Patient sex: M
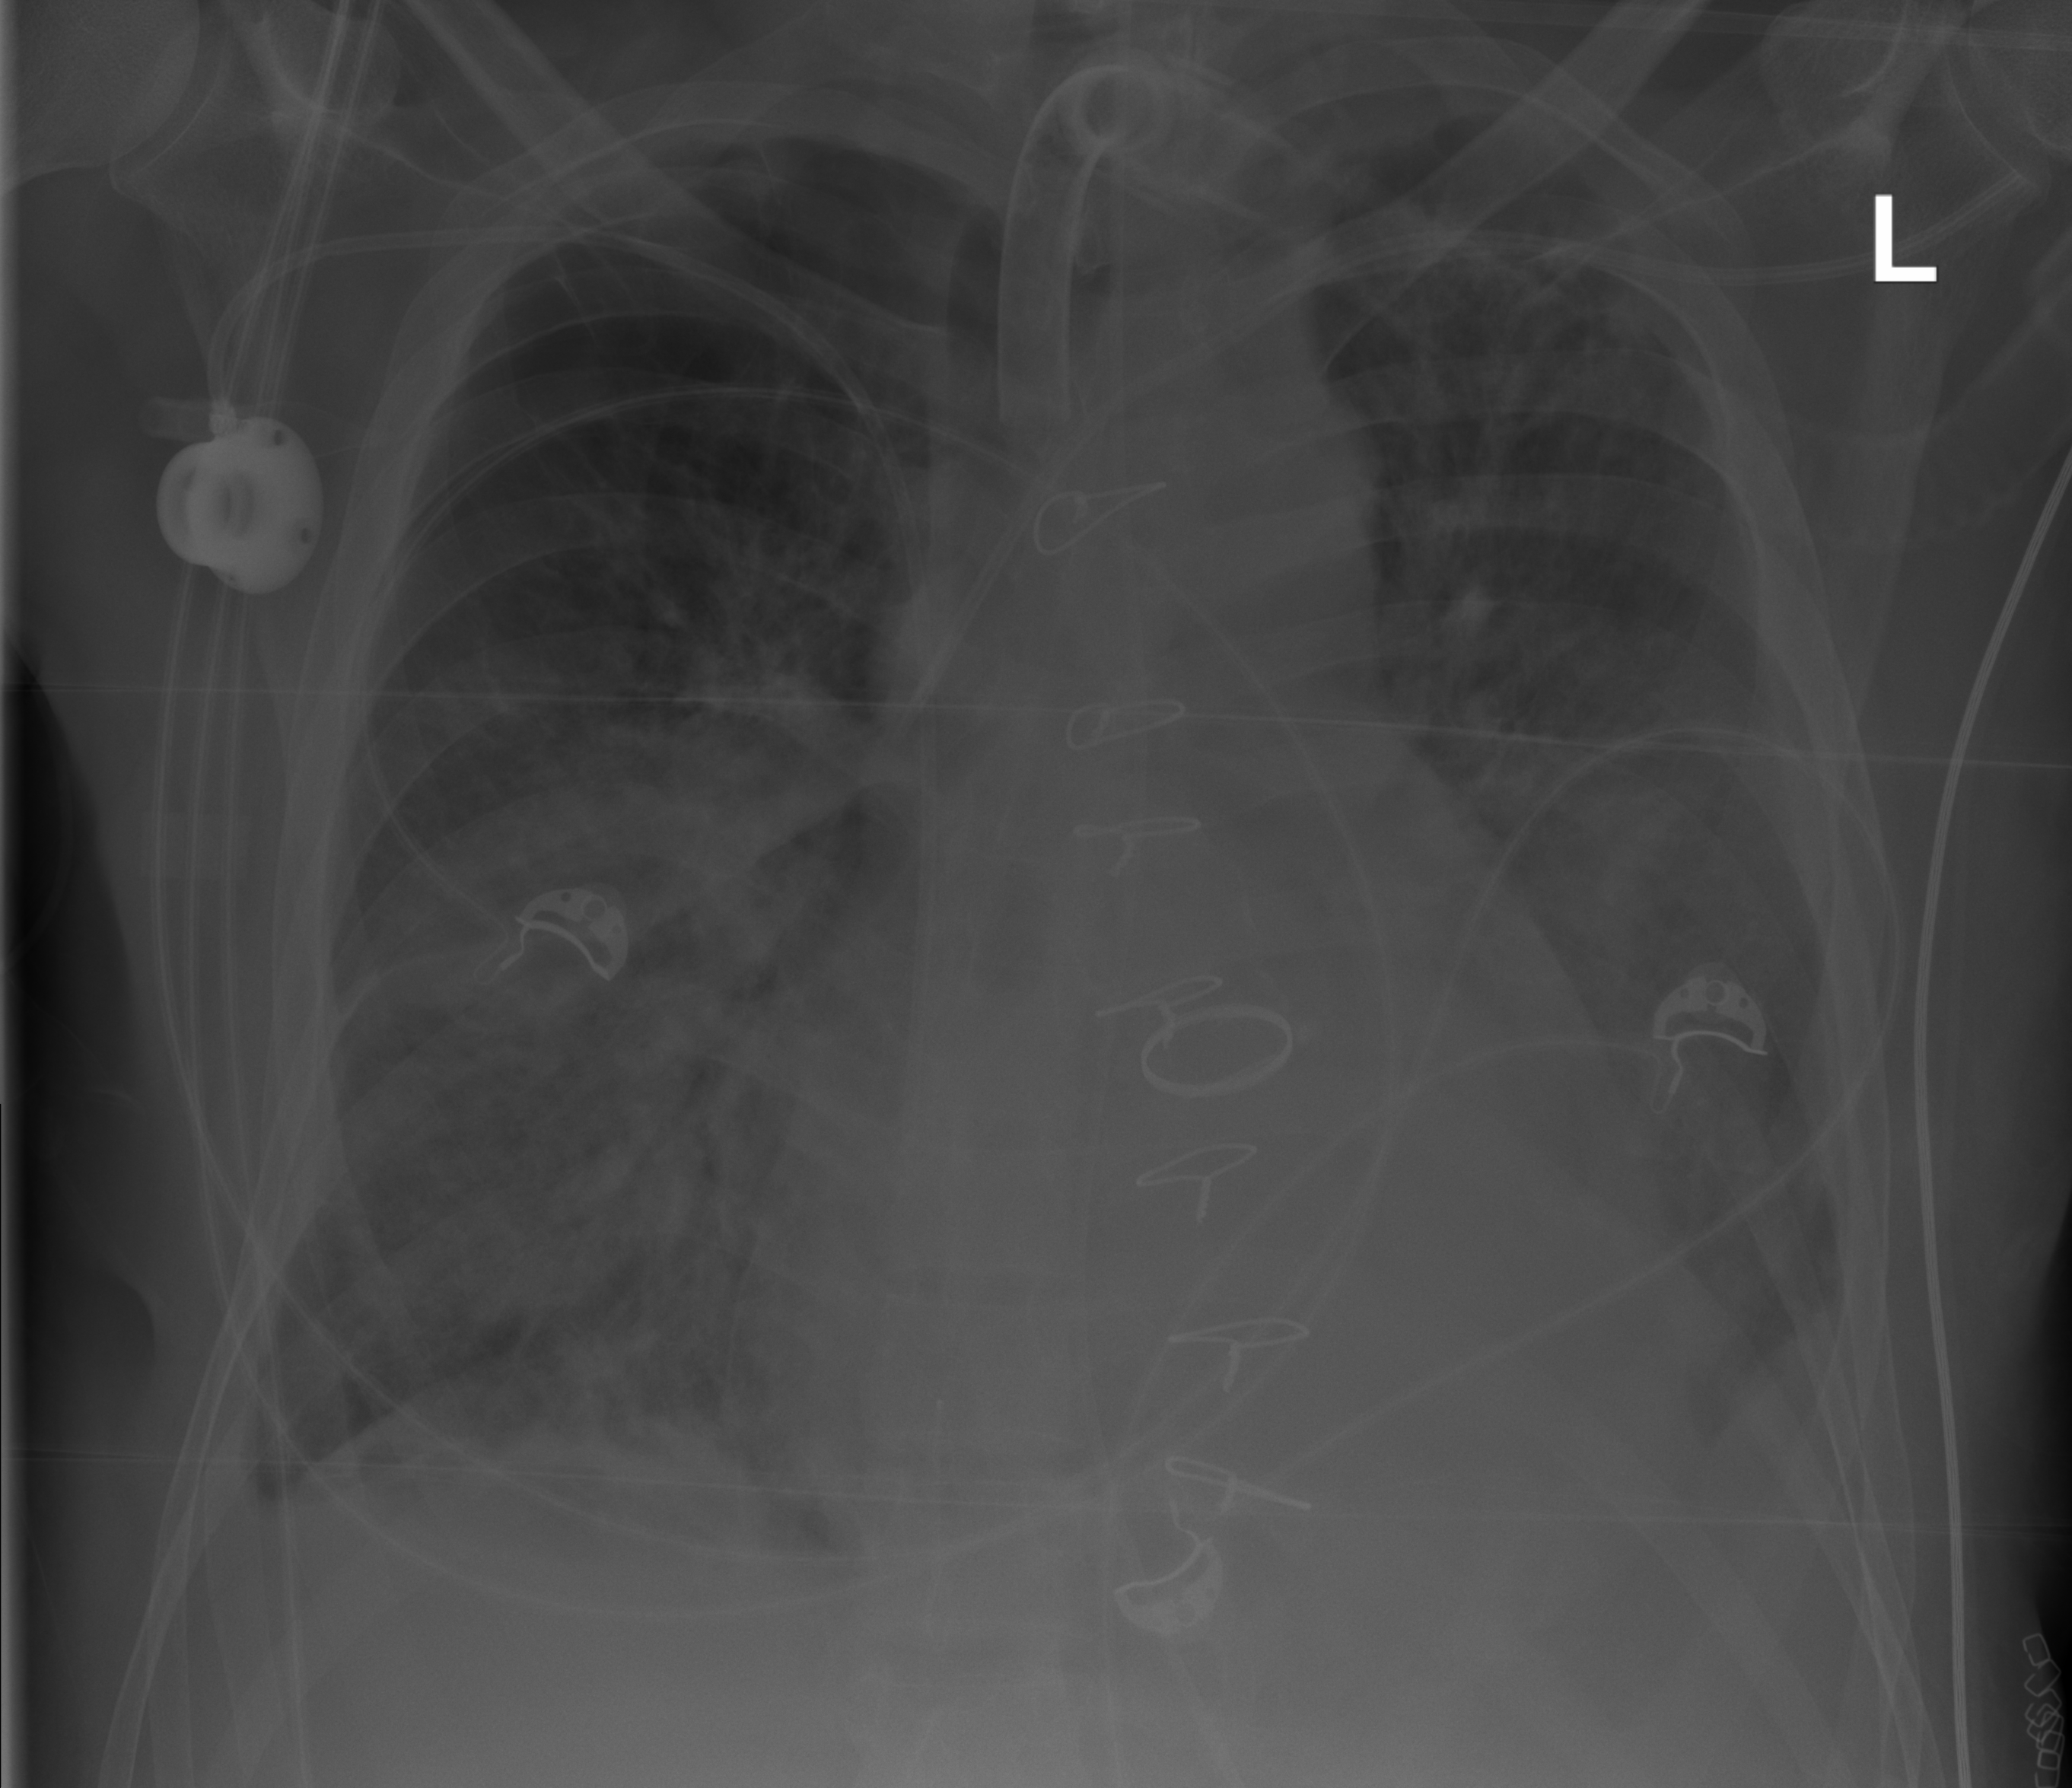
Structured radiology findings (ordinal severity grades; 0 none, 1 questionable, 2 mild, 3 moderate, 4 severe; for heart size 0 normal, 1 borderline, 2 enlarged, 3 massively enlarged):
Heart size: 2
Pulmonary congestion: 2
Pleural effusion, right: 1
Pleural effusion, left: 2
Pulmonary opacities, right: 1
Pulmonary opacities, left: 2
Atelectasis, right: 2
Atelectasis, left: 2